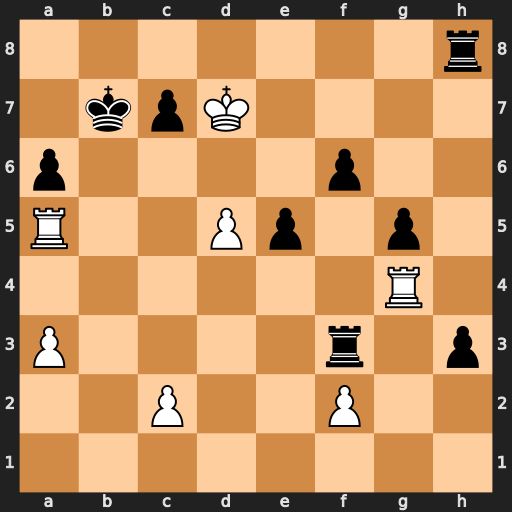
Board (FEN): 7r/1kpK4/p4p2/R2Pp1p1/6R1/P4r1p/2P2P2/8
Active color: w
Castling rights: -
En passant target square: -
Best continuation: Rb4+ Ka7 c4 Rb8 Kxc7